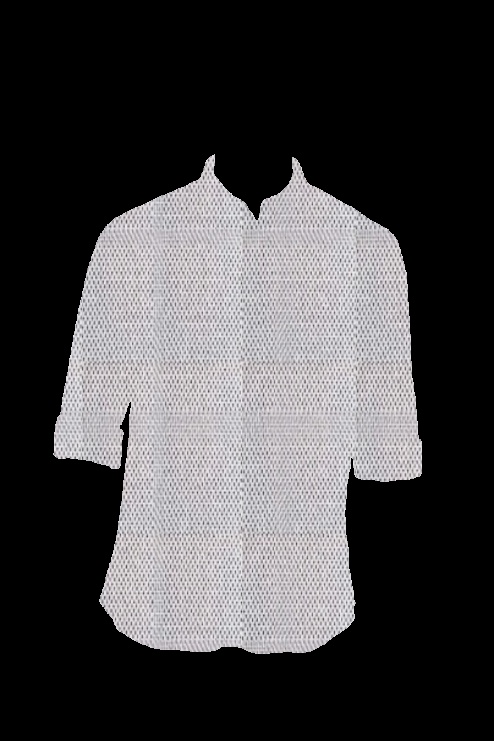
white kalimba tee